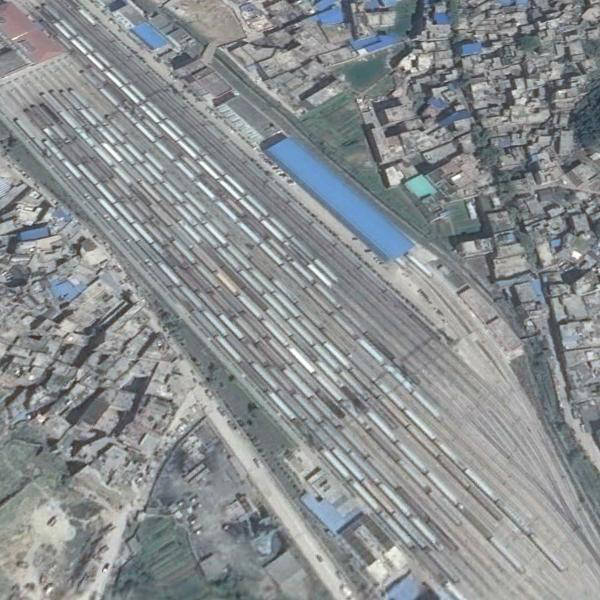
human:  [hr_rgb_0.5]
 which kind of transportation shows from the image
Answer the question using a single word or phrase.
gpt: train